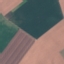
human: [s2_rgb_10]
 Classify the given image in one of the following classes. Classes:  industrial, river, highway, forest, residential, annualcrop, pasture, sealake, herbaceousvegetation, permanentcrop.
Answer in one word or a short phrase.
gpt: AnnualCrop